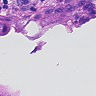
Metastatic tissue present: yes